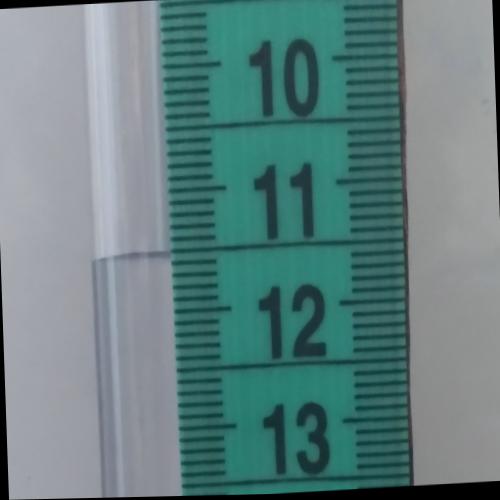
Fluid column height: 11.5 cm